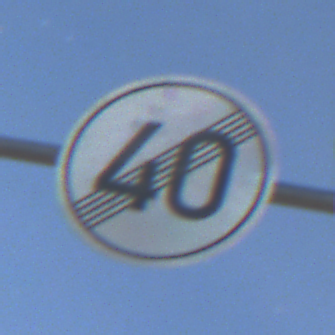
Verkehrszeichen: EndeGeschwindigkeit40
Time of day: Night
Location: Outdoor (Nature)
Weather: PartlyCloudy
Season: NotSpecified
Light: Natural